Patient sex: F
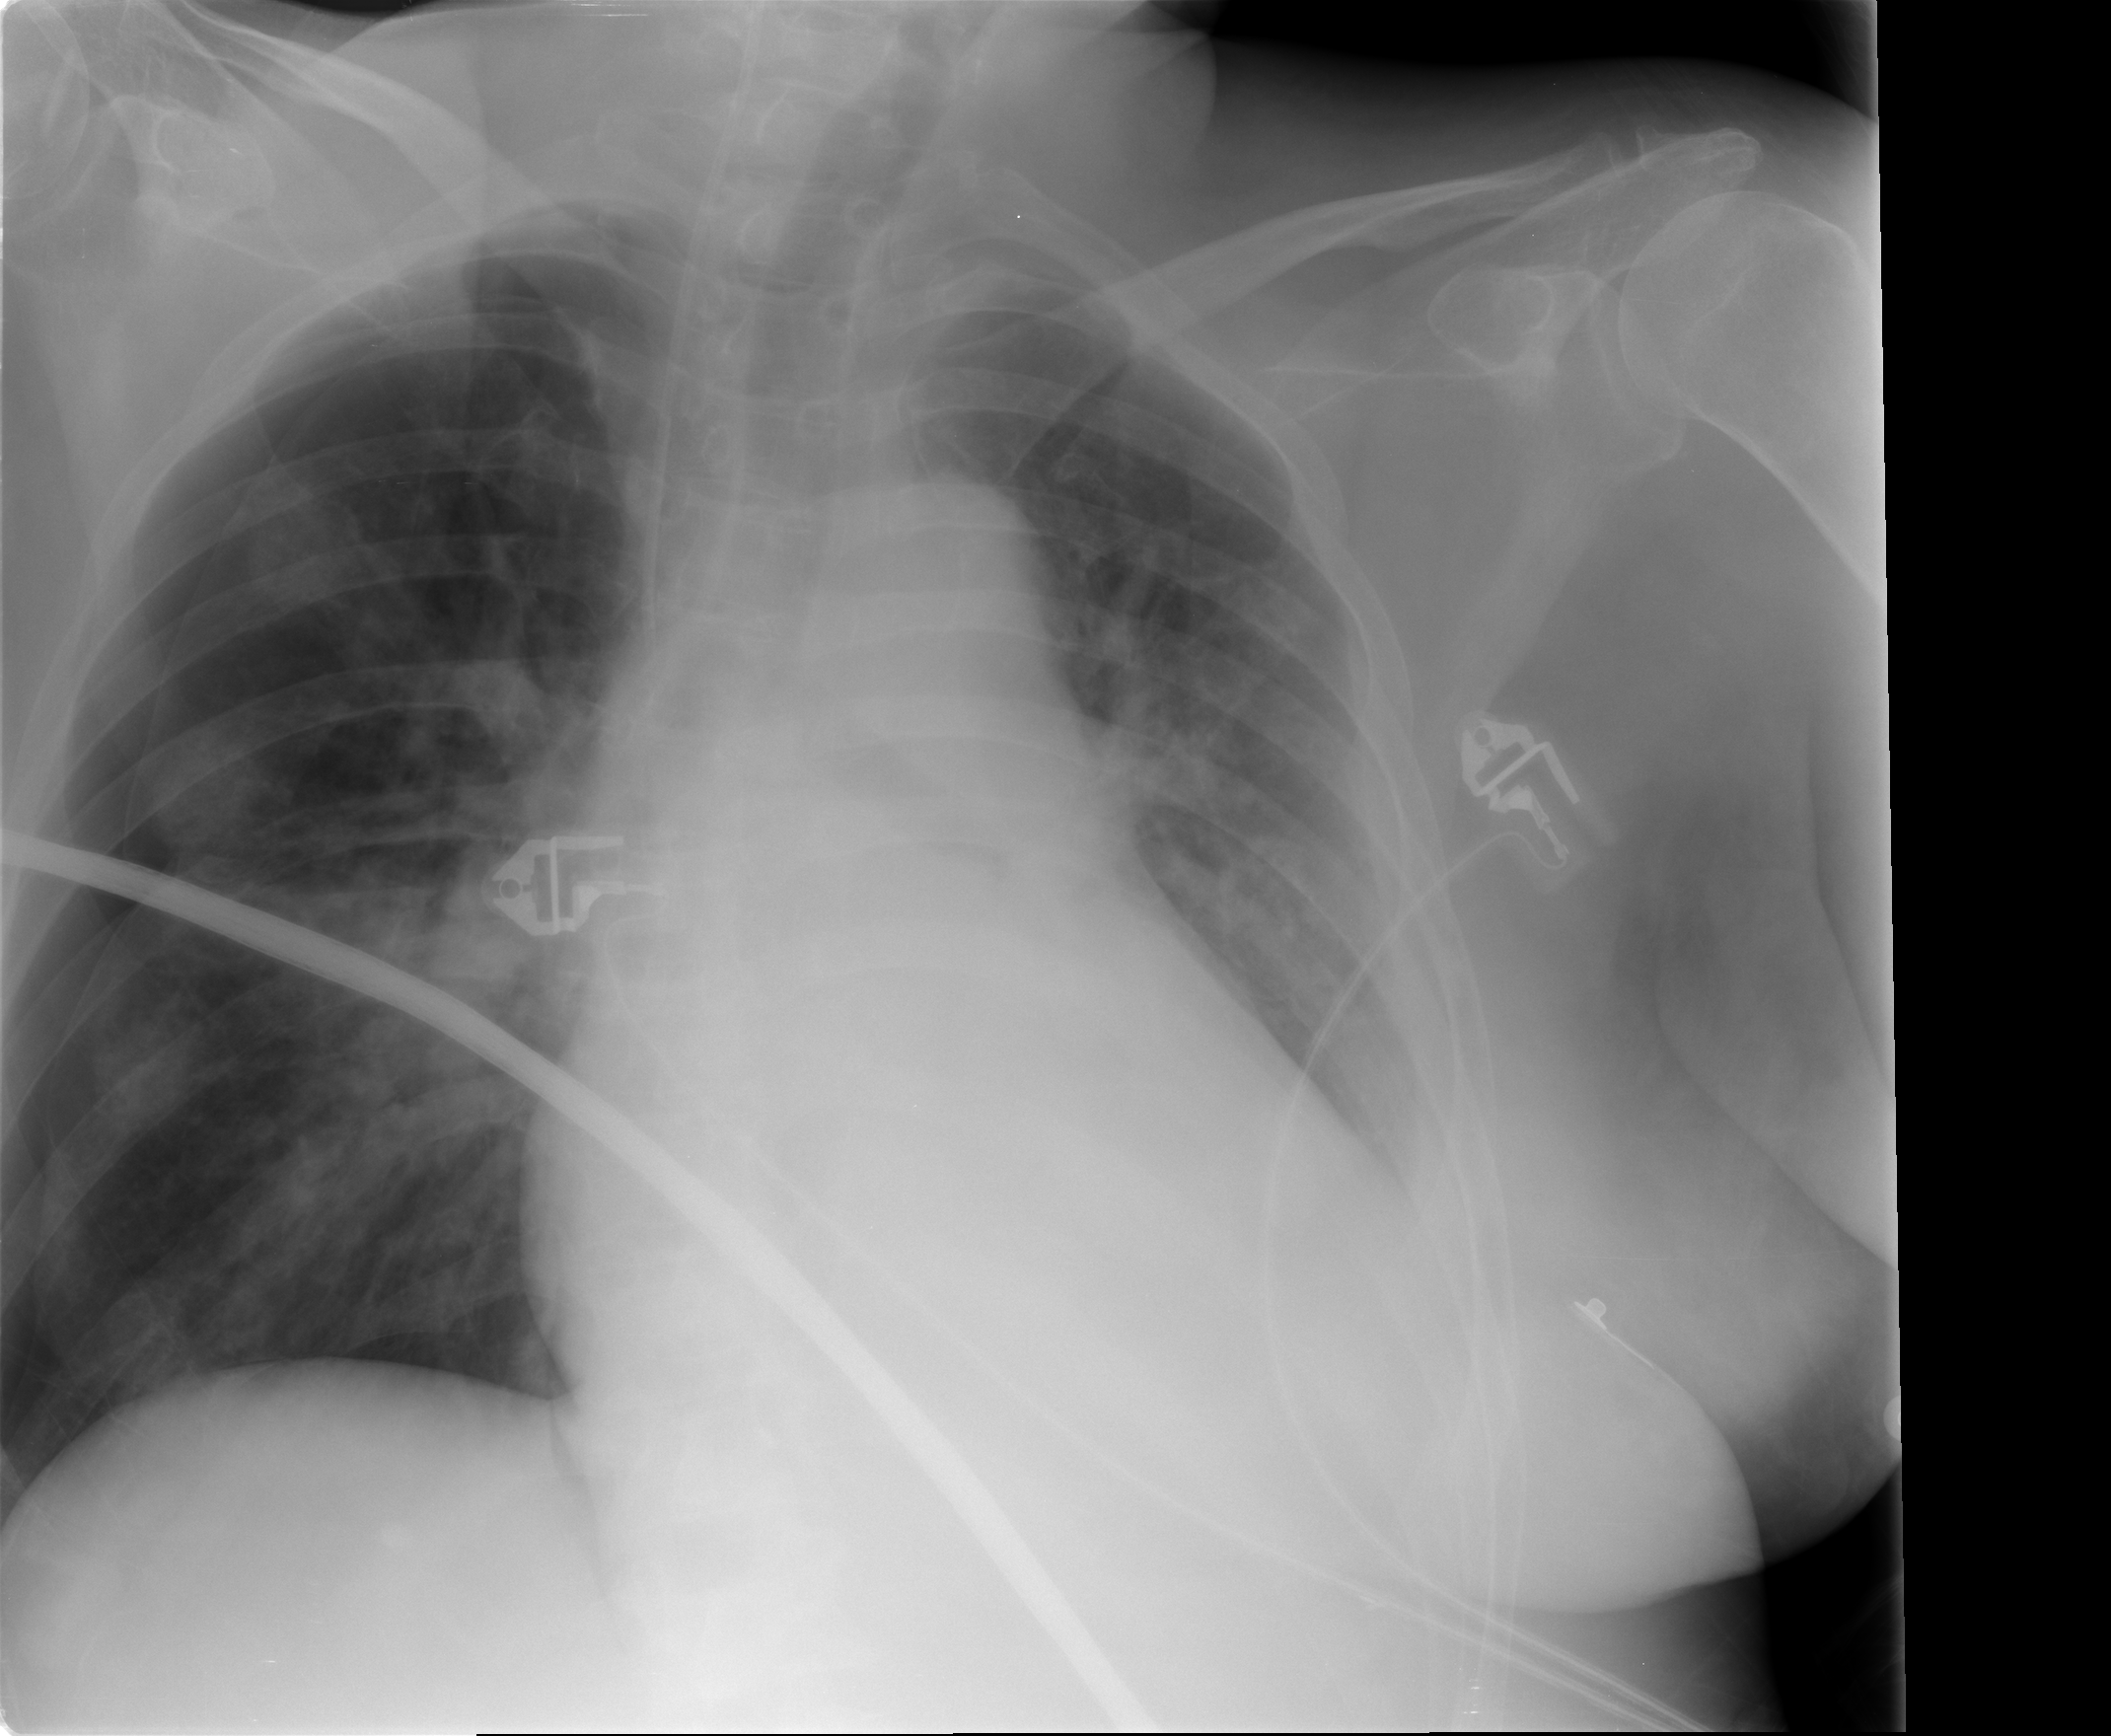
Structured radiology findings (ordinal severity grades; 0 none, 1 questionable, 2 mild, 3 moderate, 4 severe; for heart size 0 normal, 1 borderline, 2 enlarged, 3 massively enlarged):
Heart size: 2
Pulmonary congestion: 0
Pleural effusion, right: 0
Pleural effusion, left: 2
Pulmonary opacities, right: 2
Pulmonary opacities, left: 1
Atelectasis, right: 0
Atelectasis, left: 2